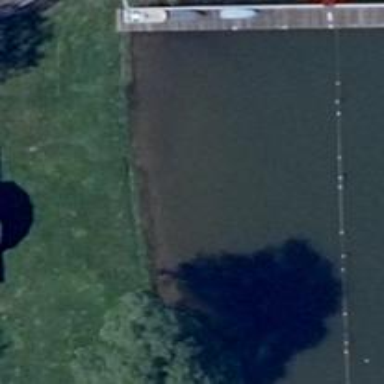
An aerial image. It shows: Swimming area meant for leisure land activities like swimming.